Question: I try to integrate Isotope to a Bootstrap project and it doesn't really go well.
Here is some pieces of code to explain :
'''
<section id="last" class="row">
<article class="post span3">
...
</article>
<article class="post span3">
...
</article>
<article class="post span3">
...
</article>
</section>
$(function(){
$('#last').isotope({
itemSelector : '.post',
layoutMode : 'fitRows'
});
});
'''
And here is the weird result

Would you have any idea why it gives me this ? :/
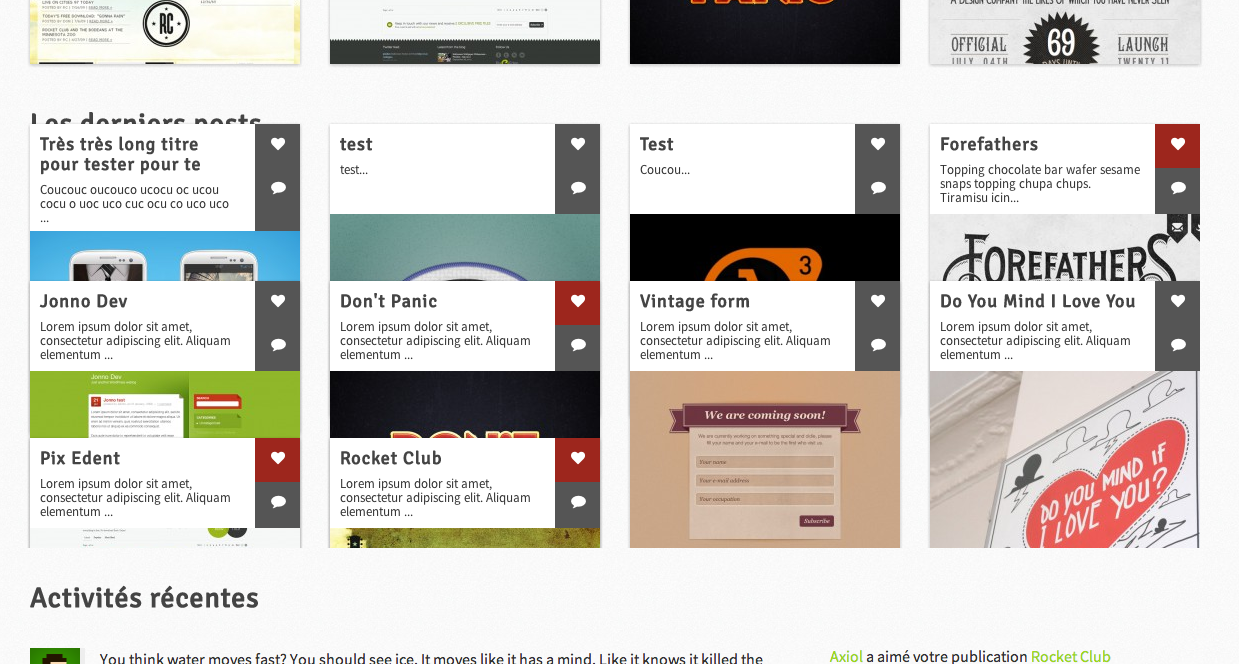
Answer: You should check the 'imagesLoaded()' function in Isotope. Maybe the images are not completely loaded before the Isotope init.
<URL>